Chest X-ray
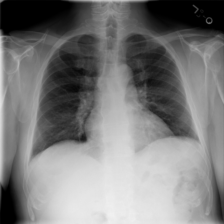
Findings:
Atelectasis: negative
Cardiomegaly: negative
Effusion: negative
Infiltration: negative
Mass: negative
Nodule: negative
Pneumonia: negative
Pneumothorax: negative
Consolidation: negative
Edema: negative
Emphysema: negative
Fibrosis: negative
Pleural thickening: negative
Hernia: negative